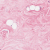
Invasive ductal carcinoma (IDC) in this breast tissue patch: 0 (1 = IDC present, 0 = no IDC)